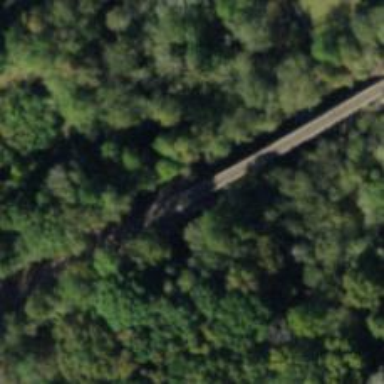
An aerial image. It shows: Railway track used for transporting aggregate freight.